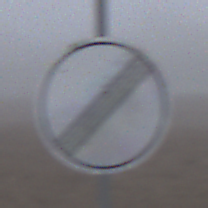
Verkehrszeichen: EndeSaemtlicherBegrenzungen
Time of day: MorningAfternoon
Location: Outdoor (RoadRail)
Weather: Overcast
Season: NotSpecified
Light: Natural